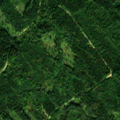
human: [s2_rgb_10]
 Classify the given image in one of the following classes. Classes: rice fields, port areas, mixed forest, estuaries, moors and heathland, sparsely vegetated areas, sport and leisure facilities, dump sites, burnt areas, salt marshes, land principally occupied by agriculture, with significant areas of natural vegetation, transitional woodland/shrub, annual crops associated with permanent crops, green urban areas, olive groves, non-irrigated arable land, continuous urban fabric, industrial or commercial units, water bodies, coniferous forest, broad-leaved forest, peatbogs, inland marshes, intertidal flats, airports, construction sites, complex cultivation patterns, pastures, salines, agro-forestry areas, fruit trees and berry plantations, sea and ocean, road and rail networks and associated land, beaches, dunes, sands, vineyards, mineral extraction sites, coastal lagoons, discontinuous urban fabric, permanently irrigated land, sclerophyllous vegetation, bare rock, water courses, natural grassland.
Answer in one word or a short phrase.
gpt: broad-leaved forest, mixed forest, transitional woodland/shrub